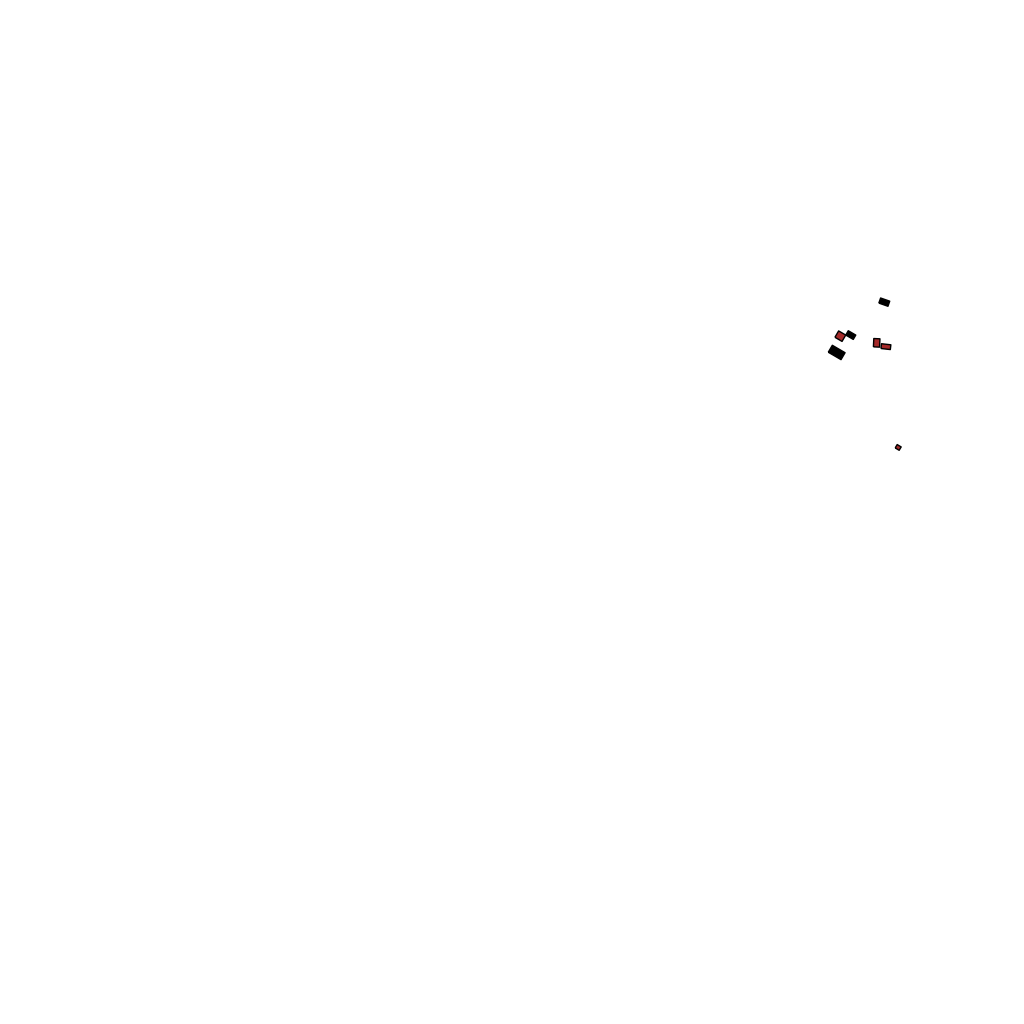
Tags: overhead vector_map, recreation, residential, individual_rise, density_1, Building, Facility, 1.0 km²